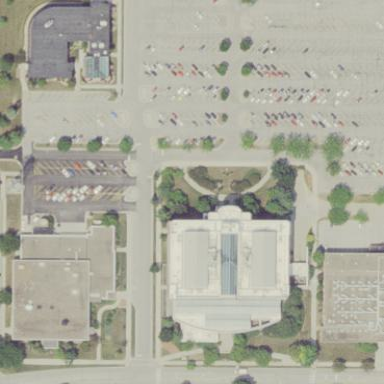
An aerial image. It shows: University building.